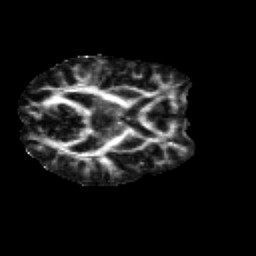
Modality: FA
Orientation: axial
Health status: healthy
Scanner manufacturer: siemens
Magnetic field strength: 3 T
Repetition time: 12 s
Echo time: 0.092 s